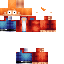
A male human skin with medium skin, wearing brown long hair dressed in a red hoodie and red pants, featuring a closed mouth.